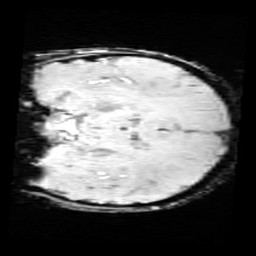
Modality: SWI
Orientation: coronal
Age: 11
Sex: female
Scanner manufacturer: siemens
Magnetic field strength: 3 T
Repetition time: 0.027 s
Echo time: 0.02 s